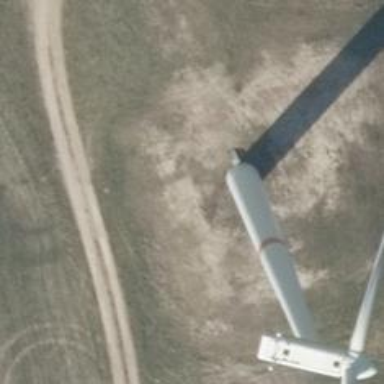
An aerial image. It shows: Wind generator using wind turbines of horizontal axis.